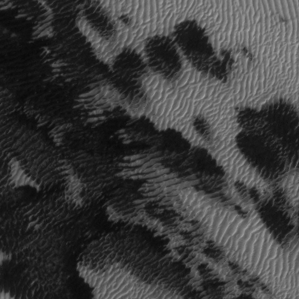
Label: frost